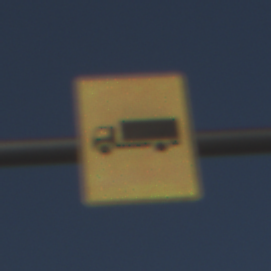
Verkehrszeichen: KFZZulaessigeGesamtmasse3Komma5TOhnePfeilsymbol
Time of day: SunriseSunset
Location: Outdoor (Suburban)
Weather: PartlyCloudy
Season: NotSpecified
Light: Natural